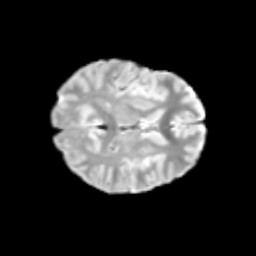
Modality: T2w
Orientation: axial
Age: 12
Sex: male
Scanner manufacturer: siemens
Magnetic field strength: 3 T
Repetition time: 3.8 s
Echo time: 0.07 s